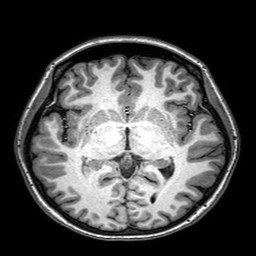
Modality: T1w
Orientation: coronal
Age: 25
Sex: female
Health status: healthy
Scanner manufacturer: philips
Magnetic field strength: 3 T